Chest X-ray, PA view. Patient: 52 years old, sex M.
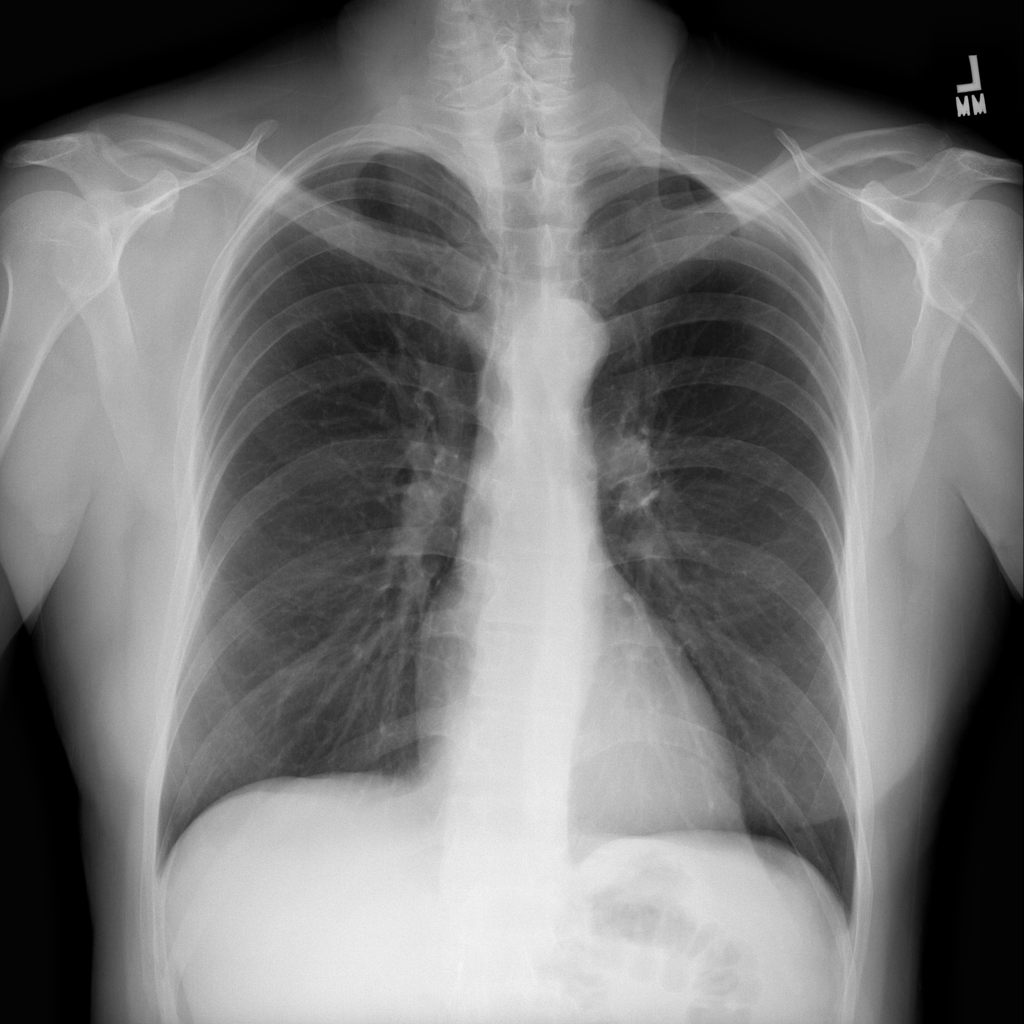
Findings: No Finding